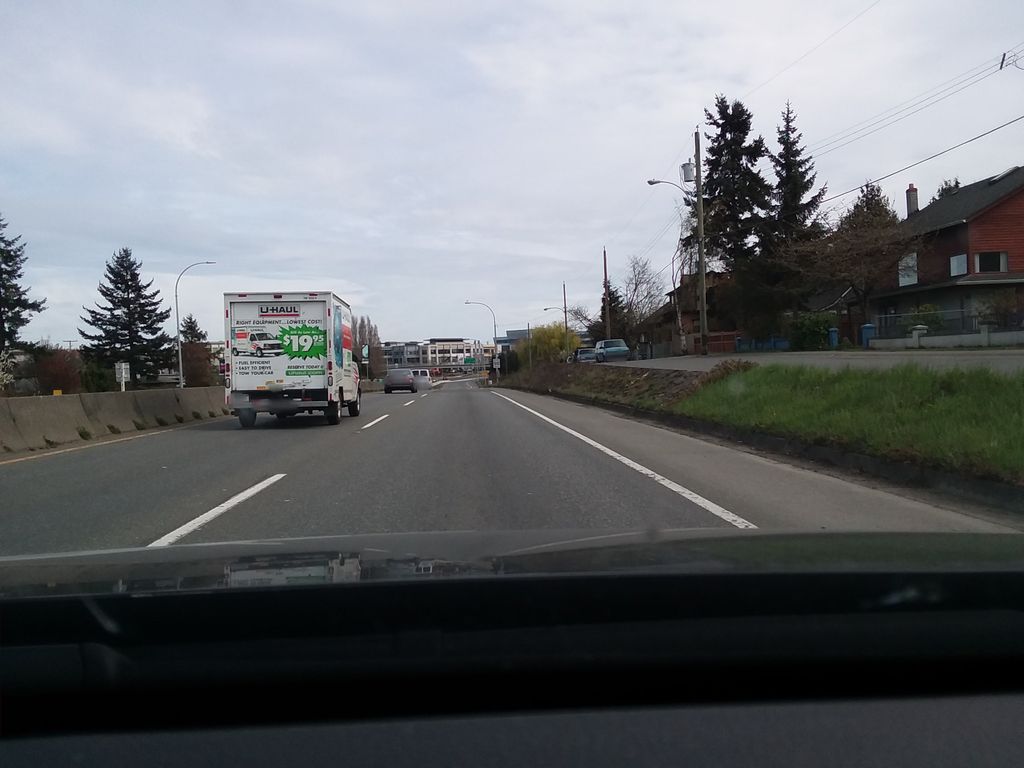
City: victoria